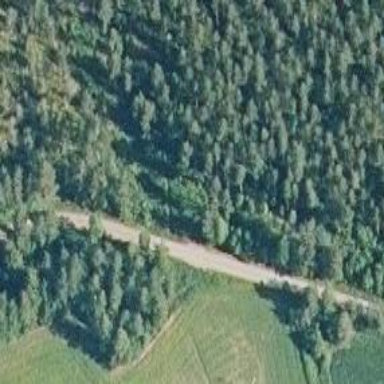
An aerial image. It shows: Unclassified road.